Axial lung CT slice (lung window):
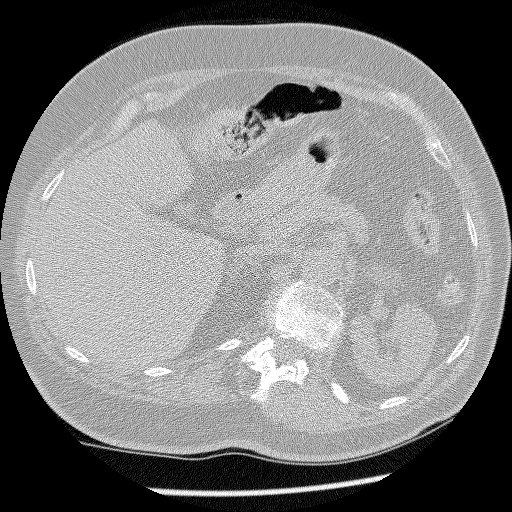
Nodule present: no